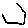
Label: hexagon